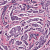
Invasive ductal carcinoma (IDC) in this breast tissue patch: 1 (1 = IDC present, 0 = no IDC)